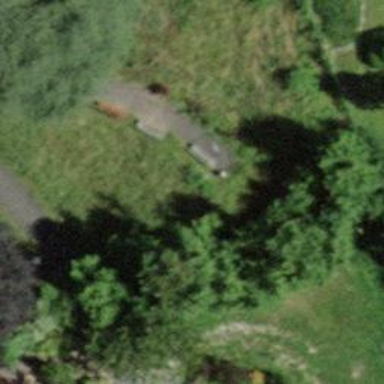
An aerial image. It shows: Bench for seating.